Question: I'm trying to implement a DatePicker using JQuery, this is my code:
'''
<script src="@Url.Content("~/Scripts/jquery-1.7.1.js")" type="text/javascript"> </script>
<script src="@Url.Content("~/scripts/jquery-ui-1.8.20.js")" type="text/javascript"></script>
@Html.TextBox("a",Model.ContractStart, new { @class = "datepicker" })
<script>
$('.datepicker').datepicker({
dateFormat: "dd/mm/yy"
});
</script>
'''
Problem is it's rendering really ugly and not like the one they show on the tutorial...
Here's the result i get:

And heres the one from the tutorial:
<URL>
I'm really new to JQuery... I already checked the JQuery page for this datepicker but its the same code and still it does not look like mine, what am i doing wrong?
Thanks in advance!
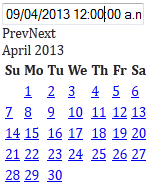
Answer: You forgot to include the CSS in your header. It is unable to style it without them.
'''
<head>
<link href="@Url.Content("~/Contect/jquery-ui-1.8.20.custom.css")" rel="styleshee" type="text/css" />
<script src="@Url.Content("~/Scripts/jquery-1.7.1.js")" type="text/javascript"> </script>
<script src="@Url.Content("~/scripts/jquery-ui-1.8.20.js")" type="text/javascript"></script>
</head>
'''